Field crop: maize
Growth stage: 2
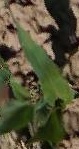
Species: maize